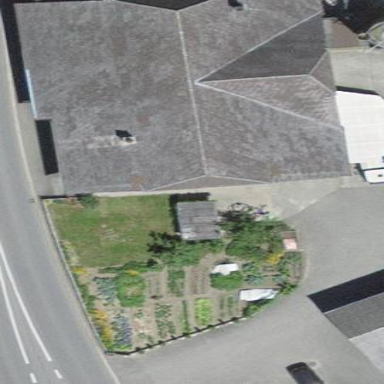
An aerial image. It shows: Farm building.